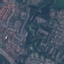
Label: Residential